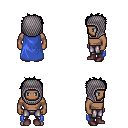
a pixel art fantasy rpg character, male body template, human, dark skin, blue cape, metal pants, raven bedhead hairstyle, chain hood, maroon shoes, four views (front, back, left, right), 2x2 character sprite sheet, small pixel art, hard edges, no anti-aliasing